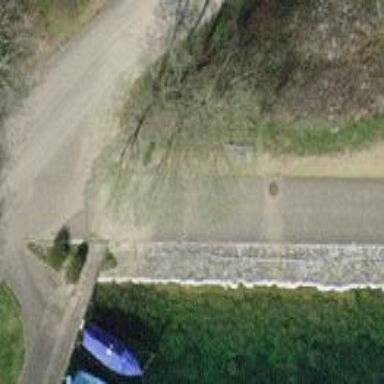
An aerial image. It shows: Bench.